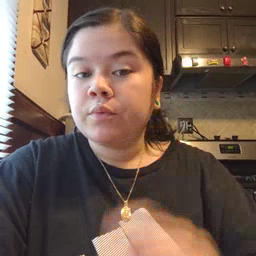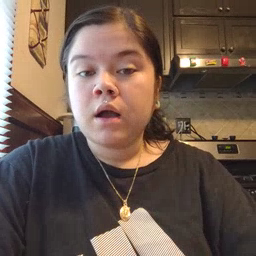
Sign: eye